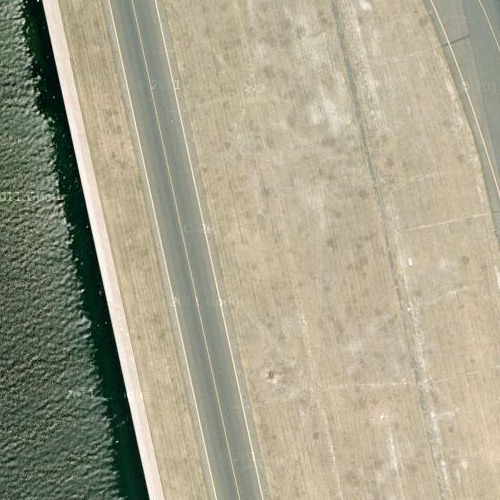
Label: sydney